Interaction volume radius: 5 \u00c5
Interaction volume height: 25 \u00c5
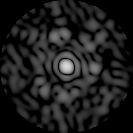
Disorder parameter: 0.896